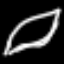
Label: leaf